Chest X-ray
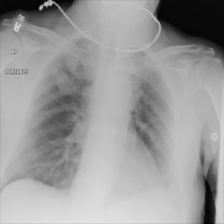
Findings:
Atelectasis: negative
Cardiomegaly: negative
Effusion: negative
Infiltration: negative
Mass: negative
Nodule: negative
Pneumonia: negative
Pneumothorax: negative
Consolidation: negative
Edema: negative
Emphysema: negative
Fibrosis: negative
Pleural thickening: negative
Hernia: negative